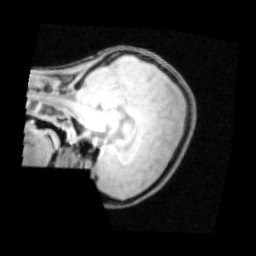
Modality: PDw
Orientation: sagittal
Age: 16
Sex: male
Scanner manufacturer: siemens
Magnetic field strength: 3 T
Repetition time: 0.25 s
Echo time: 0.00103 s